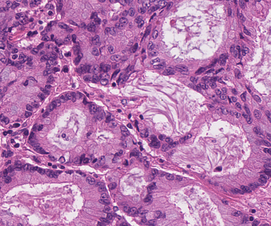
Tumor epithelial tissue: yes
Tumor-associated stroma tissue: yes
Normal tissue: no